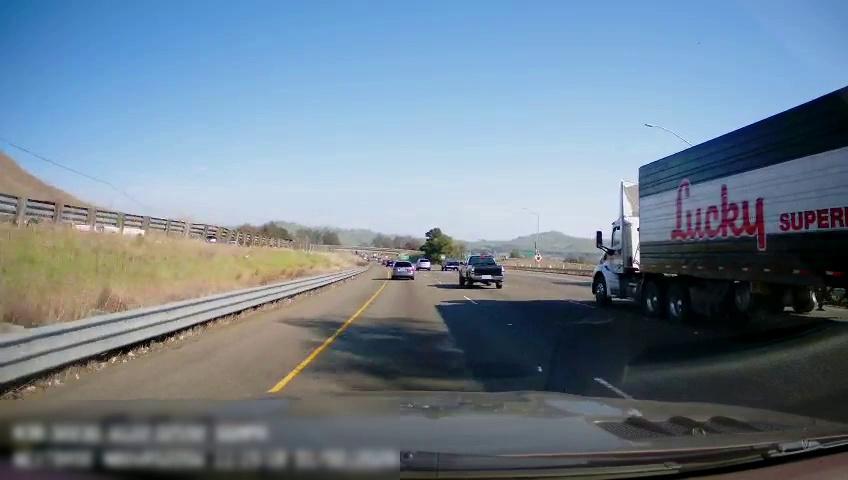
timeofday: Day
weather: Sunny
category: Drivable Space
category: Vehicles | Car
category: Vehicles | SUV
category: Vehicles | Truck
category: Vehicles | Truck
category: Vehicles | SUV
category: Vehicles | Truck
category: Vehicles | SUV
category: Lanes | Current Lane
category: Lanes | Current Lane
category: Lanes | Alternate Lane
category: Lanes | Alternate Lane
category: Traffic | Signs